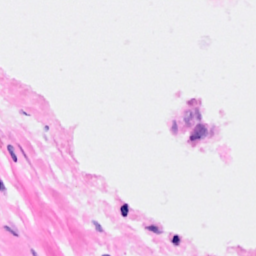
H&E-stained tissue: Breast